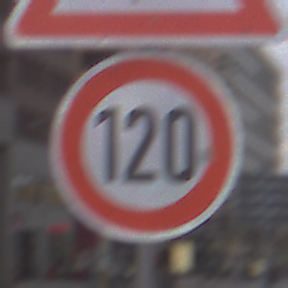
Verkehrszeichen: Geschwindigkeit120
Zusatzzeichen oben: FlugbetriebRechts
Umgebung: Outdoor, Urban
Tageszeit: MorningAfternoon
Wetter: Overcast
Licht: Natural
Jahreszeit: NotSpecified
Kontrast: LowContrast